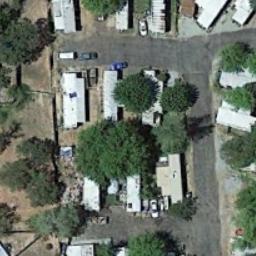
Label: mobile_home_park